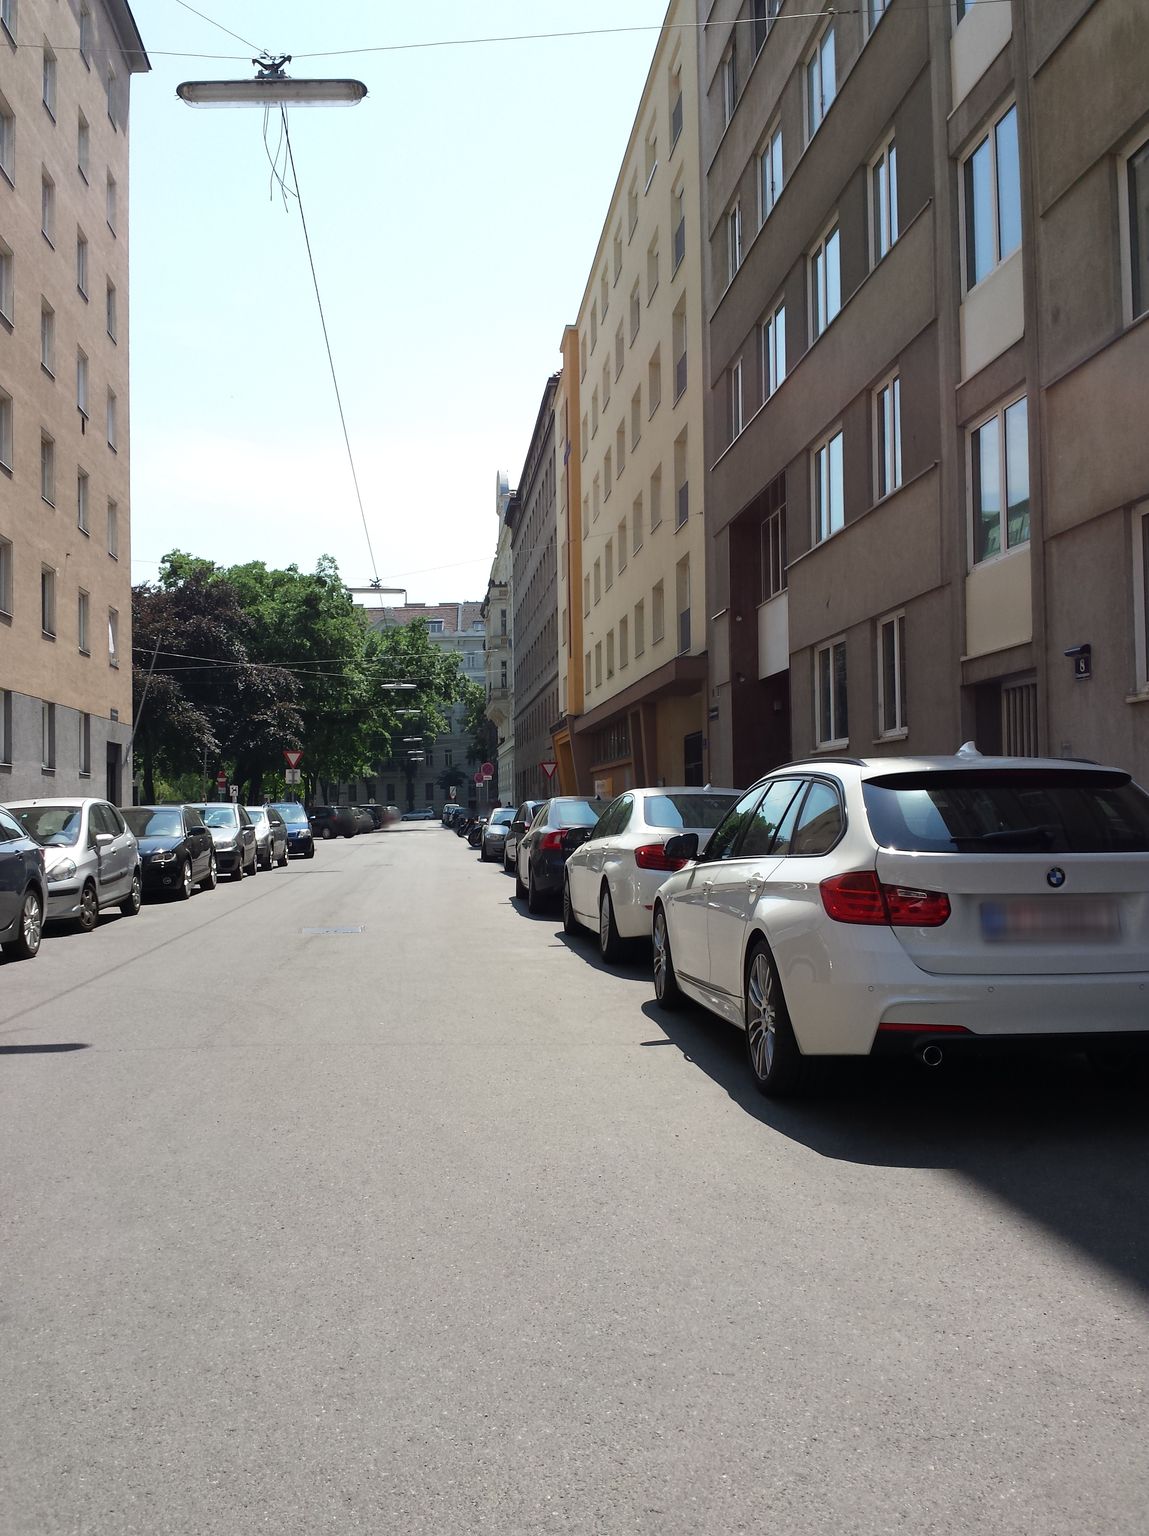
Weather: clear
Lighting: day
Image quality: good
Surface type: driving surface
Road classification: footway, residential, service
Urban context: urban centre
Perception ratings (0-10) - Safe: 8.72, Lively: 9.35, Beautiful: 5.1, Boring: 2, Depressing: 4.46, Wealthy: 6.58